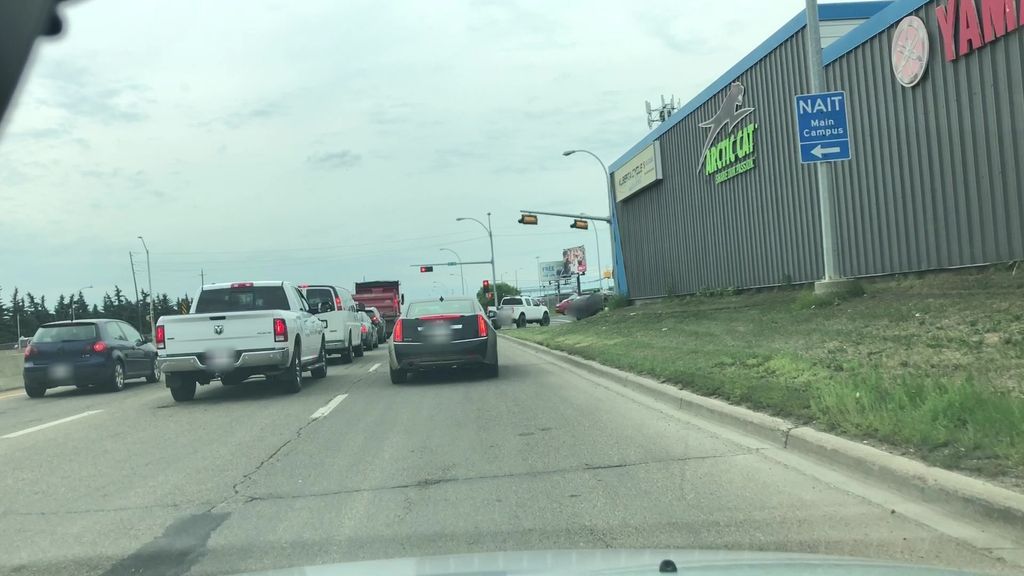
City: edmonton